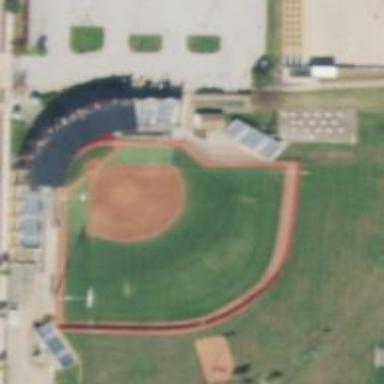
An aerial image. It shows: Baseball pitch for leisure land activities.